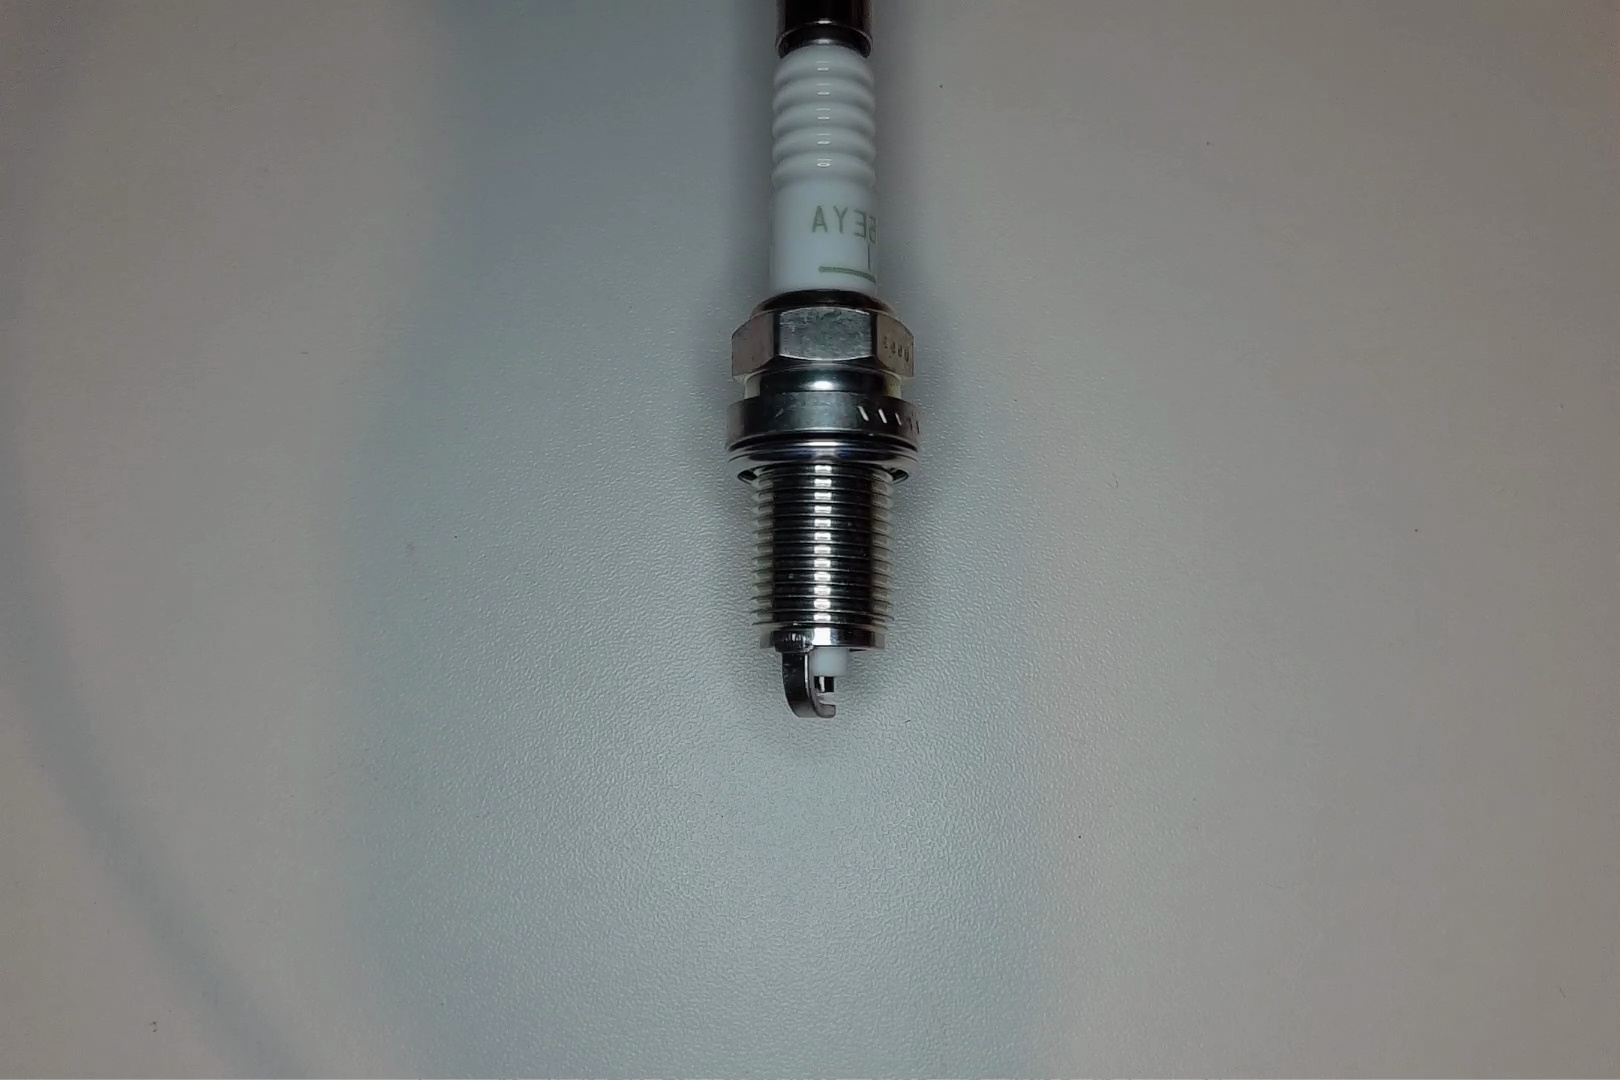
Label: no anomaly